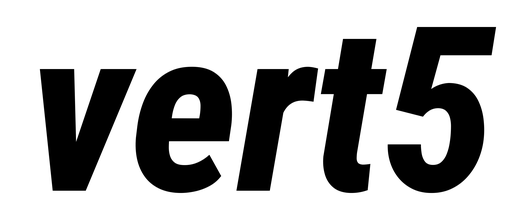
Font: Roboto-Italic_Condensed_ExtraBold_Italic